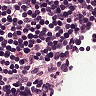
Metastatic tissue present: no